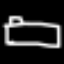
Label: bed